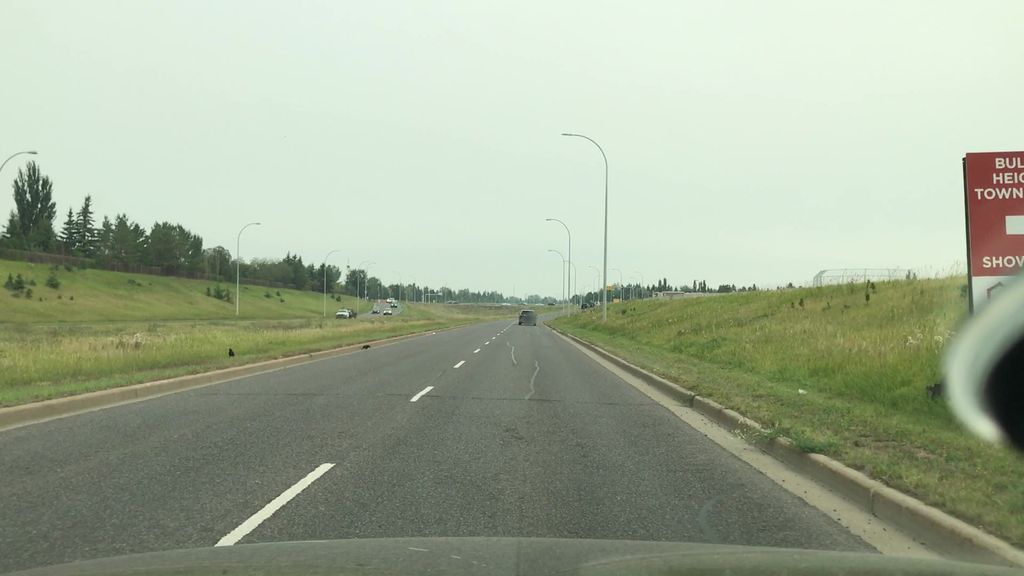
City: edmonton